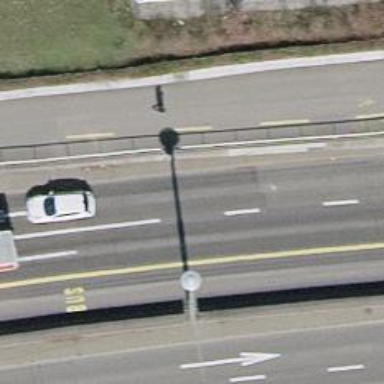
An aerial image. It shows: Asphalt road classified as primary highway. The road has trolley wire for trolley buses.